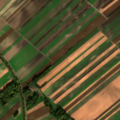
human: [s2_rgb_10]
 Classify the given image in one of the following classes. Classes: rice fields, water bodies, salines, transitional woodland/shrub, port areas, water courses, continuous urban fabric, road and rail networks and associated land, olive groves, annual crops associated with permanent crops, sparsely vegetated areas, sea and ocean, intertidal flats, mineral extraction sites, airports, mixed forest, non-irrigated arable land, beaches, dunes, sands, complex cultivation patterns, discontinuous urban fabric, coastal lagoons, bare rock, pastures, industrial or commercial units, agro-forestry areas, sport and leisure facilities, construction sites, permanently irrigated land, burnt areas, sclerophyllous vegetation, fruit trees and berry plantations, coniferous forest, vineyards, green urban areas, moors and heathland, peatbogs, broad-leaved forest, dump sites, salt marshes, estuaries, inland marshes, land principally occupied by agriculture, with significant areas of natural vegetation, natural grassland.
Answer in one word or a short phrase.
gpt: non-irrigated arable land, land principally occupied by agriculture, with significant areas of natural vegetation